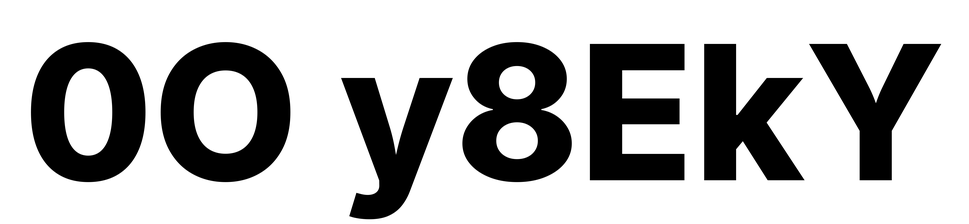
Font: Inter_ExtraBold